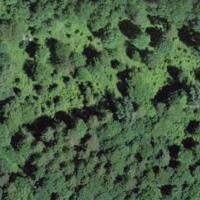
EUNIS habitat code: 41
Species observed at this site:
Pulmonaria obscura